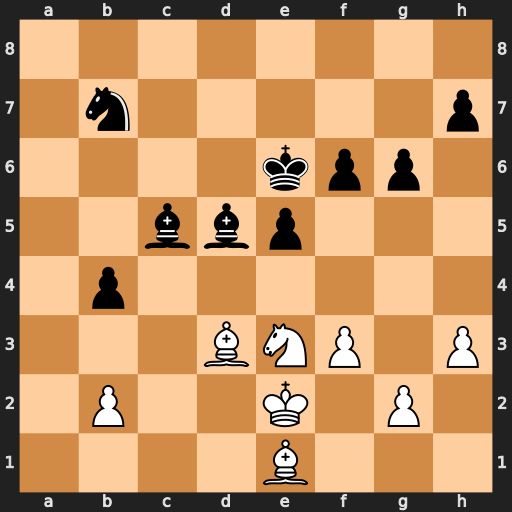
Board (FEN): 8/1n5p/4kpp1/2bbp3/1p6/3BNP1P/1P2K1P1/4B3
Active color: w
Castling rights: -
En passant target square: -
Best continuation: Nxd5 Kxd5 Be4+